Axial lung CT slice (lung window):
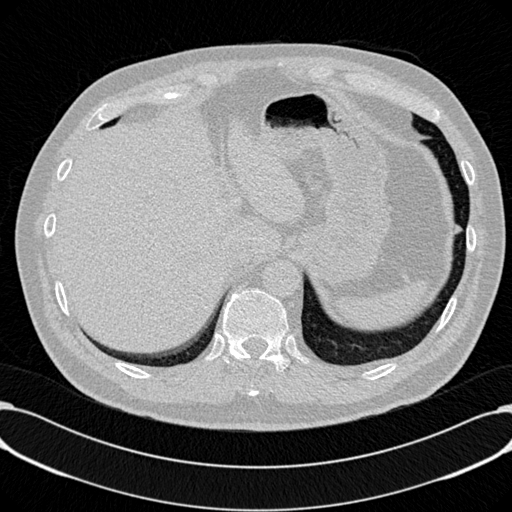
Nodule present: yes
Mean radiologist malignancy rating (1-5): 2.75